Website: macys
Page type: billing-address
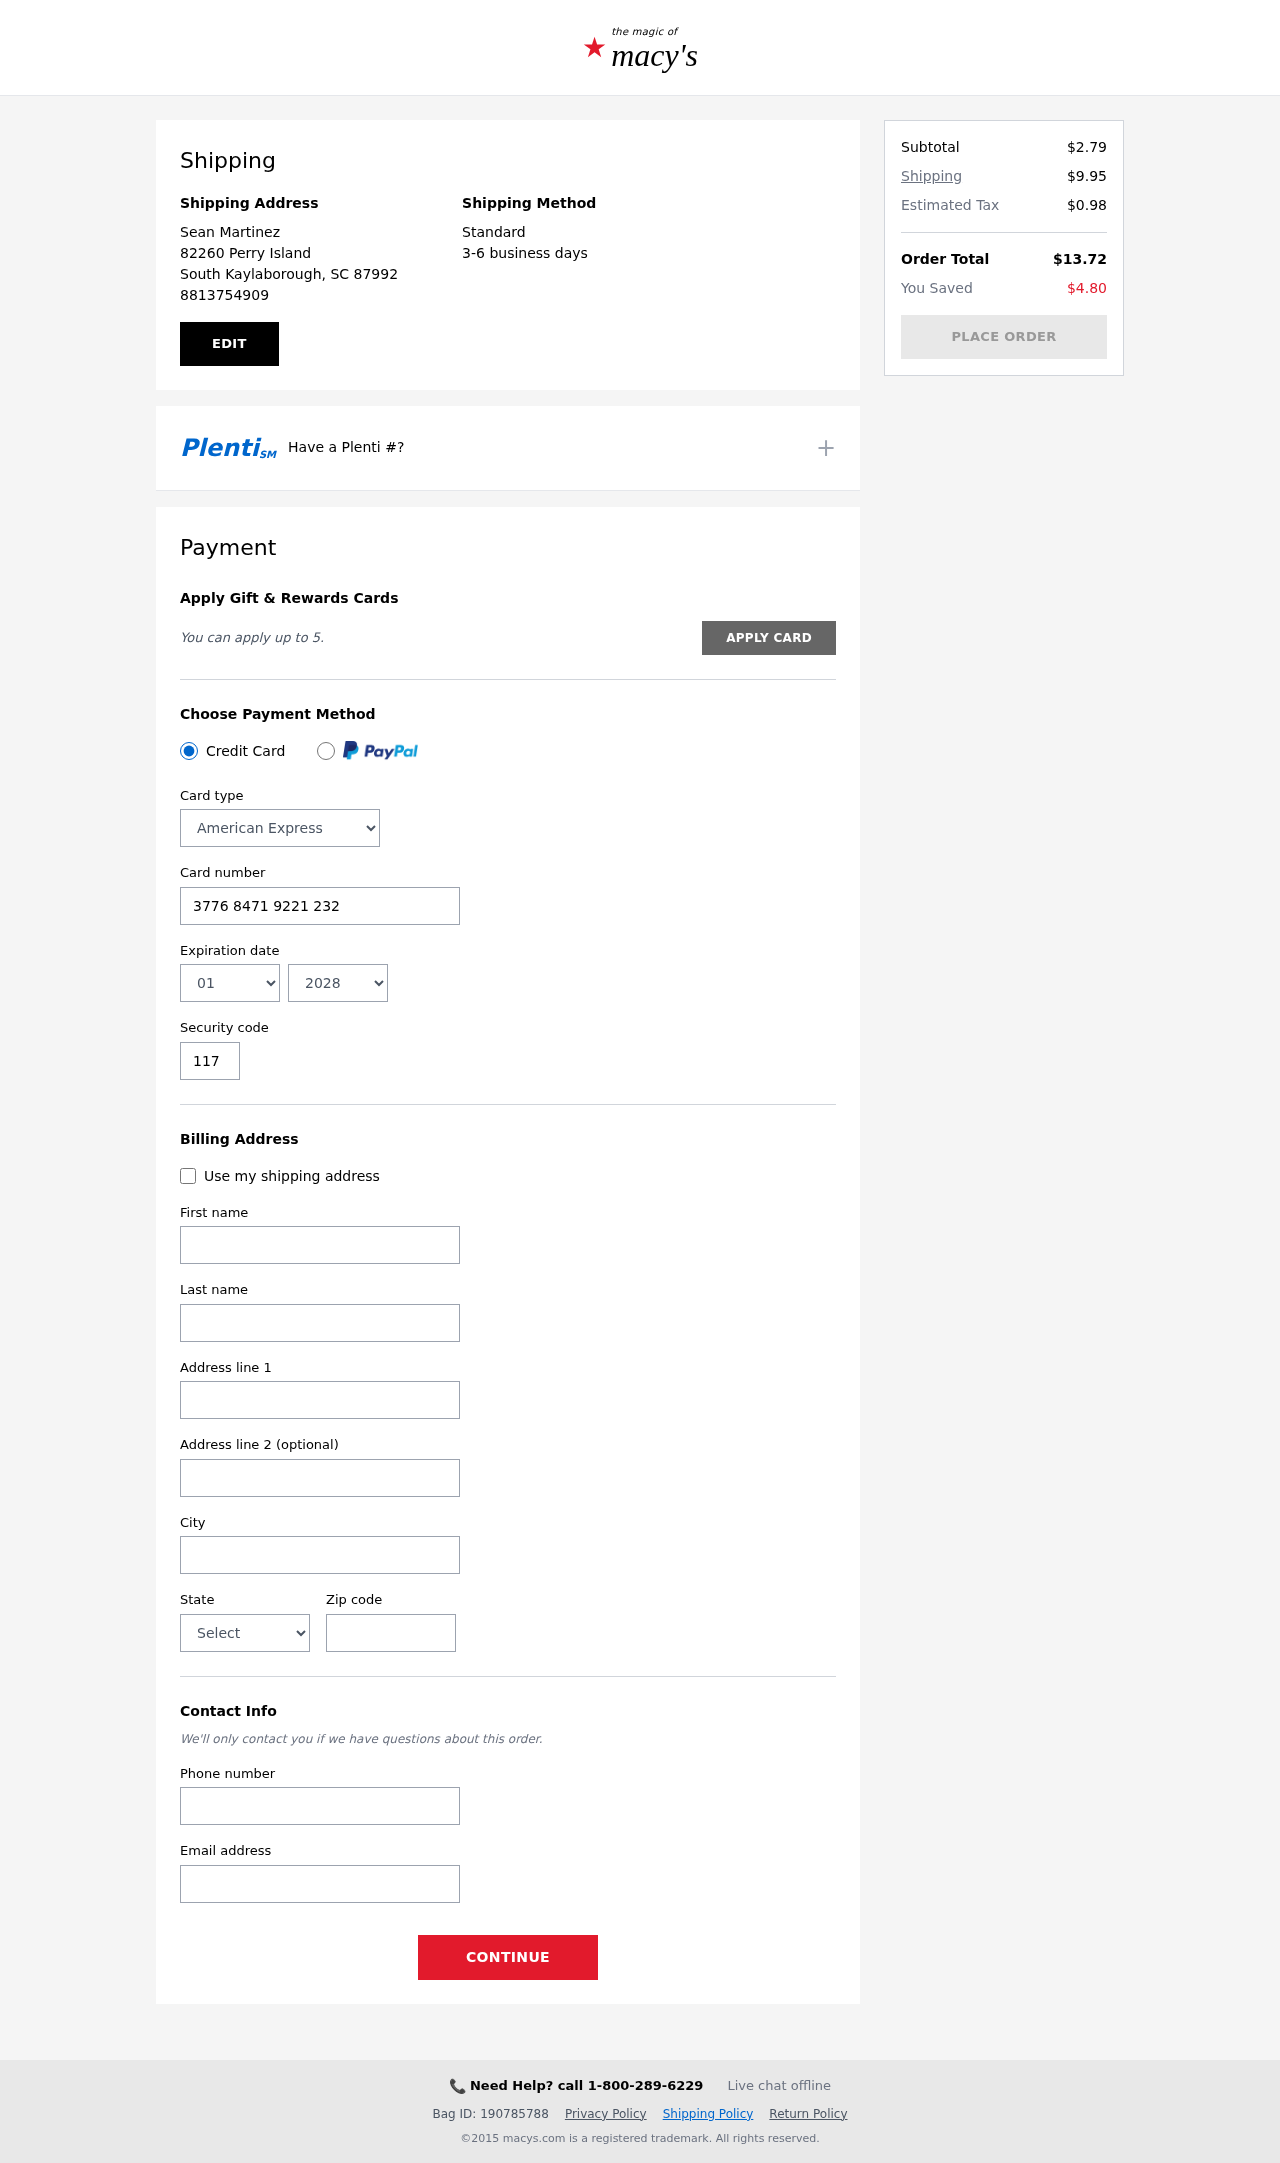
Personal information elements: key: PII_CARD_CVV
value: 1176
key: PII_CARD_EXPIRY_MONTH
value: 01
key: PII_CARD_EXPIRY_YEAR
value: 28
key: PII_CARD_NUMBER
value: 3776 8471 9221 232
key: PII_CARD_TYPE
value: American Express
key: PII_CITY
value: South Kaylaborough
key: PII_CITY_STATE_ZIP
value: South Kaylaborough, SC 87992
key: PII_EMAIL
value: smartinez@yahoo.com
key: PII_FIRSTNAME
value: Sean
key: PII_FULLNAME
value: Sean Martinez
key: PII_LASTNAME
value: Martinez
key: PII_PHONE
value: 8813754909
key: PII_POSTCODE
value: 87992
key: PII_STATE
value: South Carolina
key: PII_STREET
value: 82260 Perry Island
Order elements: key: ORDER_SUBTOTAL
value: $2.79
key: ORDER_SHIPPING_COST
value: $9.95
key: ORDER_TAX
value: $0.98
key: ORDER_TOTAL
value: $13.72
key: ORDER_SAVINGS
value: $4.80